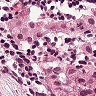
Metastatic tissue present: yes